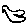
Label: bird